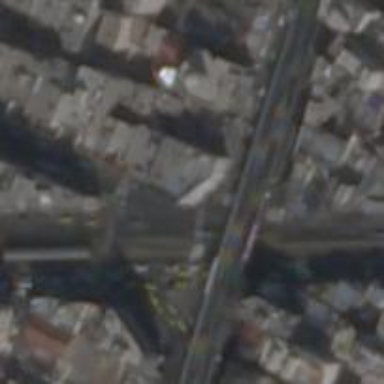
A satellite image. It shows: Primary highway bridge.